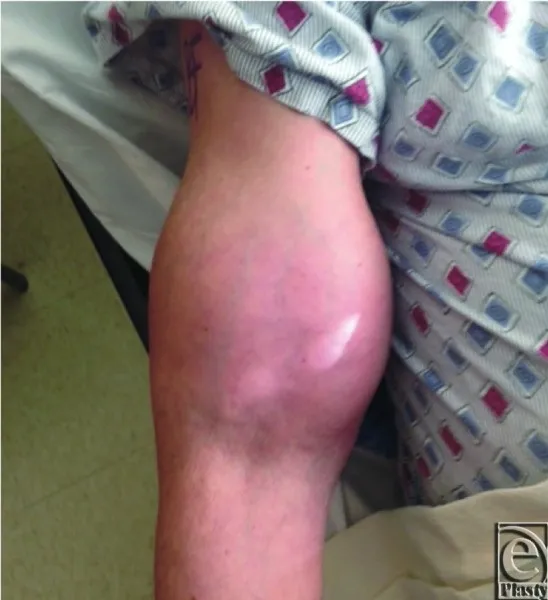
Preoperative view of a slow-growing soft-tissue mass of the right arm.
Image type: medical_photograph (skin_photograph)